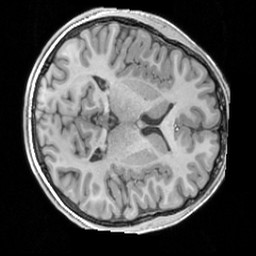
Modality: T1w
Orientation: axial
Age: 18
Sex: male
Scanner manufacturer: siemens
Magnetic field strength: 3 T
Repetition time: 1.63 s
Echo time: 0.00311 s